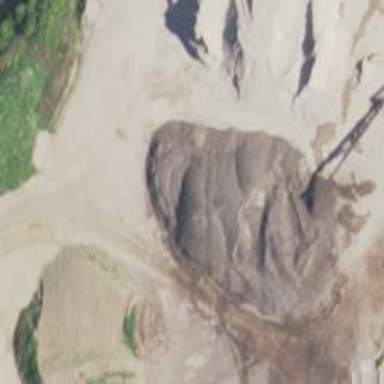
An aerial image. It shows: Spoil heap created by human activity.